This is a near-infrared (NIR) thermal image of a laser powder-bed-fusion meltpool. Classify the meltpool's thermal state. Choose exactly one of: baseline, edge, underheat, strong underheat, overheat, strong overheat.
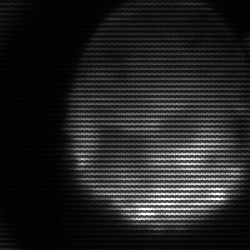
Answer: edge